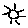
Label: sun